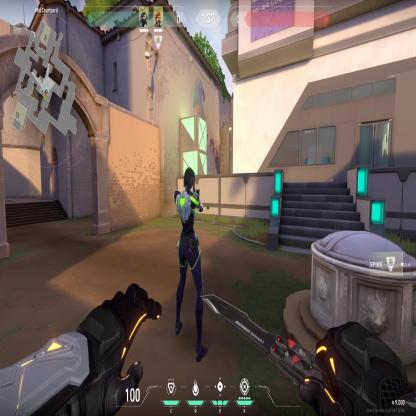
Label: teammate